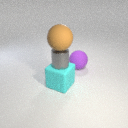
large purple rubber sphere behind large cyan rubber cube